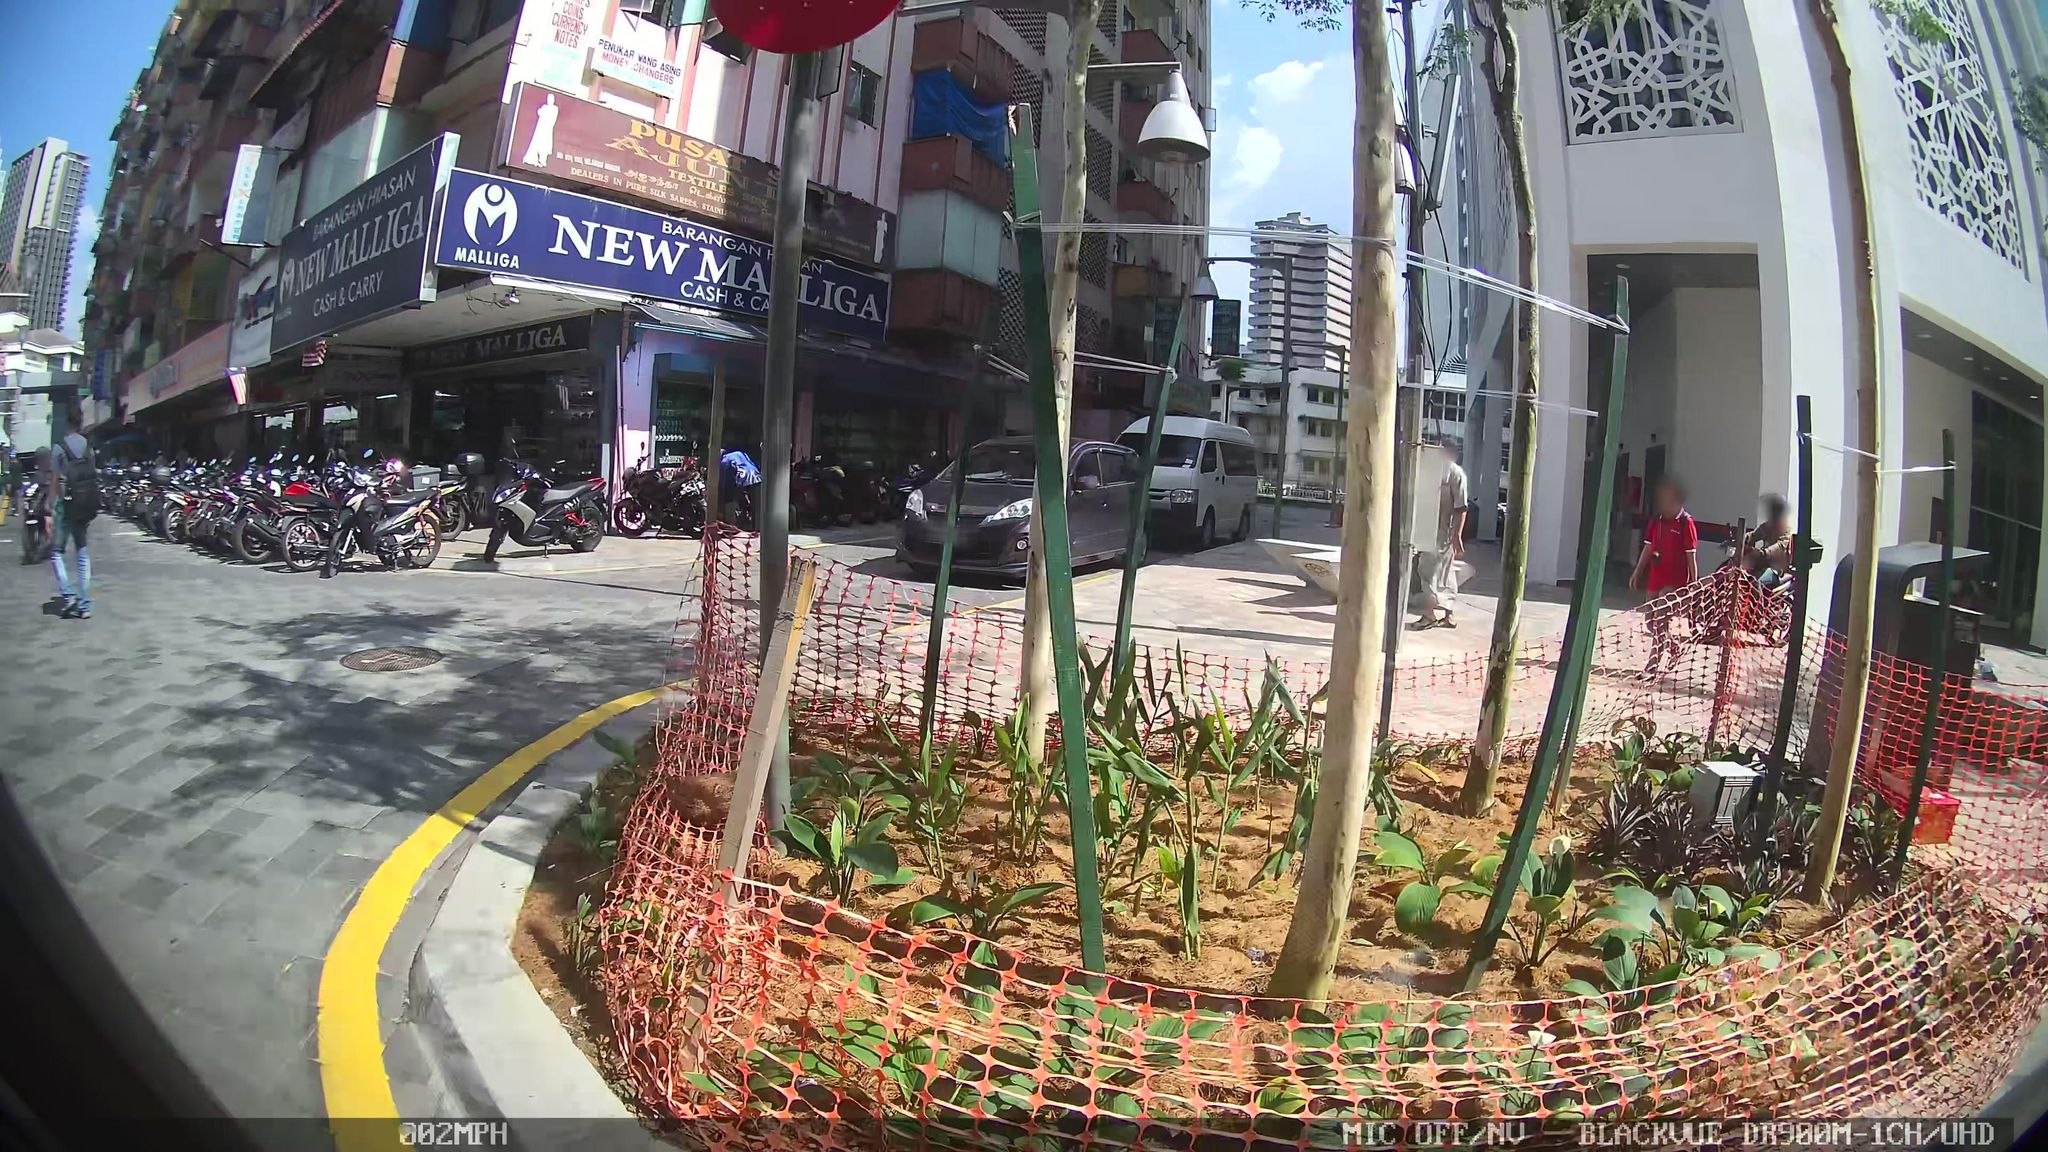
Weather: snowy
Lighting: day
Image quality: good
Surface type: walking surface
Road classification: residential
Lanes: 2
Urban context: urban centre
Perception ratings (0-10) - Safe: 0.39, Lively: 9.21, Beautiful: 5.85, Boring: 3.32, Depressing: 6.69, Wealthy: 3.78